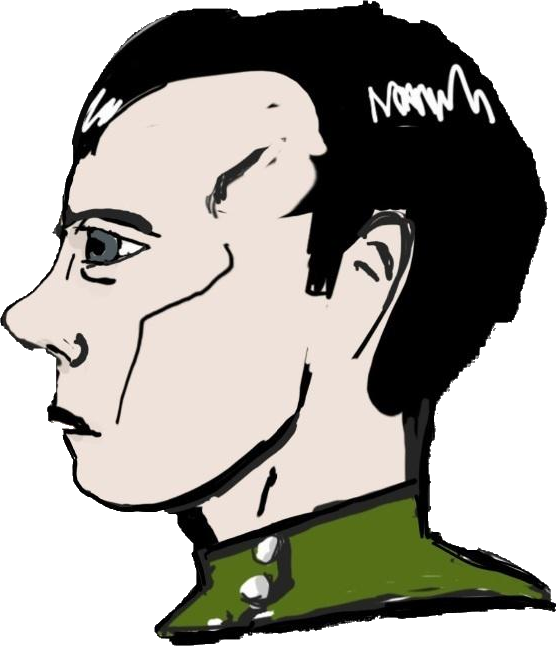
Label: 4_Yes_Chad